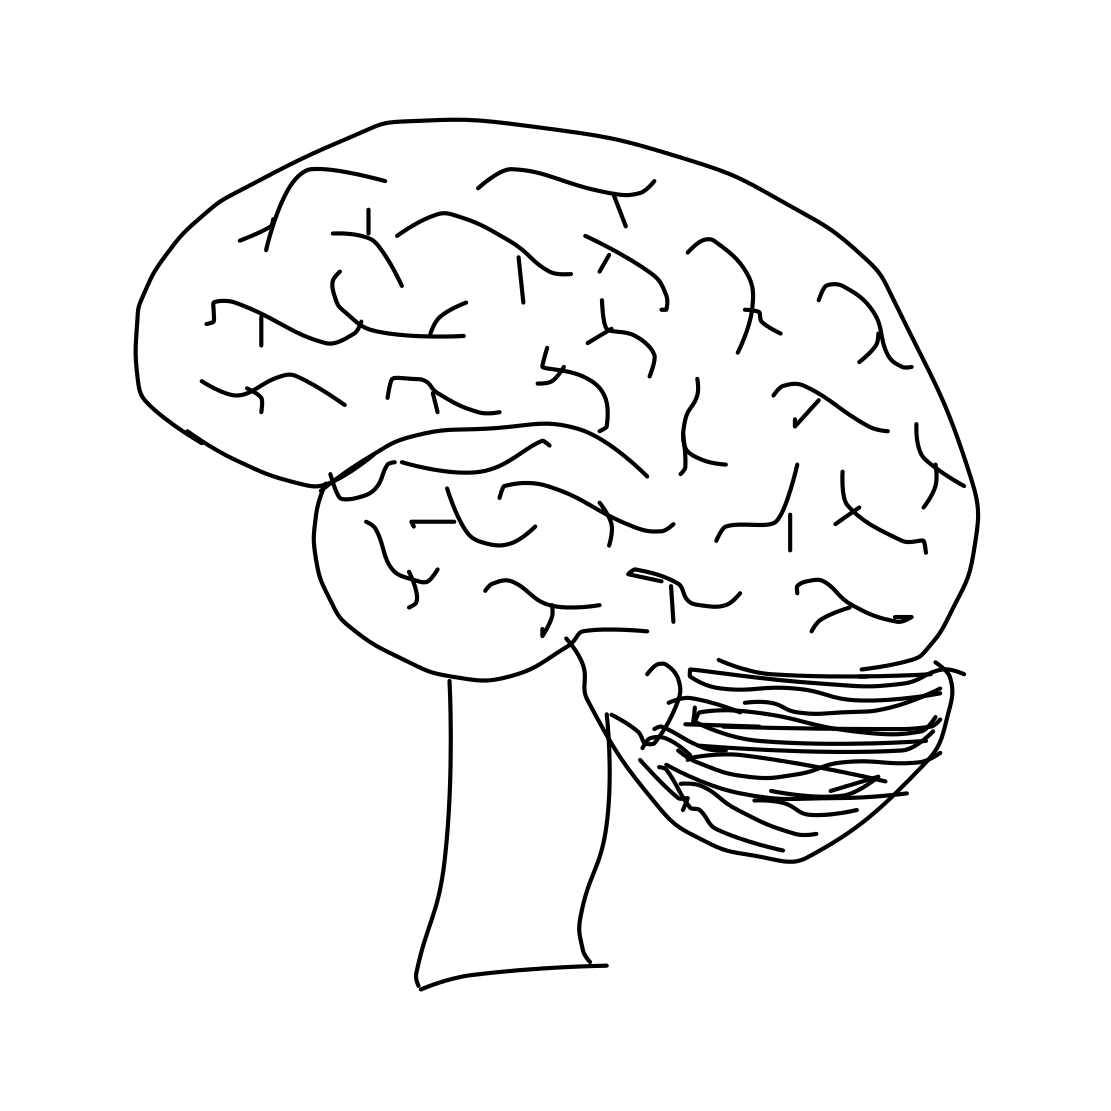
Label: brain